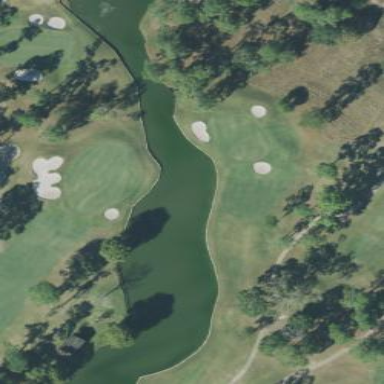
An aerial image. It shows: Lake serving as water hazard for the golf course.